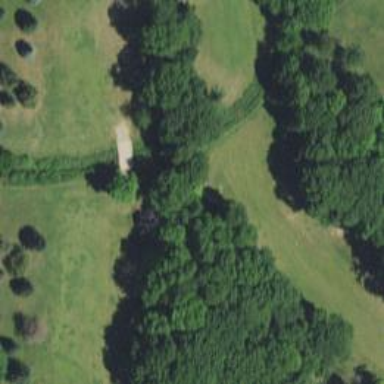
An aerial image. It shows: Golf hole.